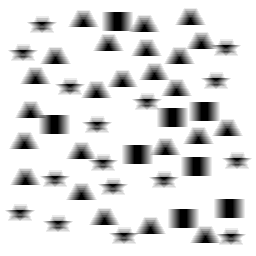
Squares: 8
Triangles: 24
Stars: 16
Total shapes: 48